Aerial crown-view tile of a tropical tree (Barro Colorado Island, Panama), acquired 20250616:
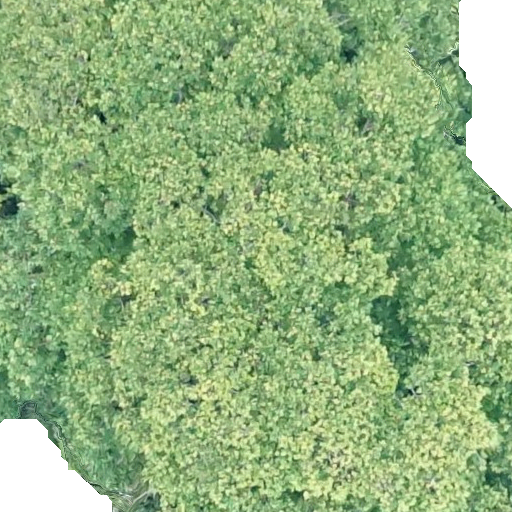
Species: Dipteryx oleifera
GBIF accepted scientific name: Dipteryx oleifera
Crown area: 594.109 m²